Question: I have a js object that contains hierarchical data, and I want to represent it using a tree or something like .

Is there any JQuery library that could help me doing this ?
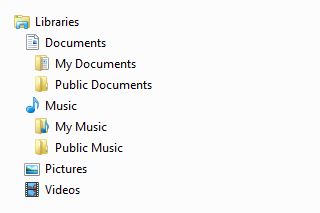
Answer: Take a look at <URL>. It's cross-browser compatible back to IE8
<URL>. On their website, they recommend jsTree.